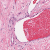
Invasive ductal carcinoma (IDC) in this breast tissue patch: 0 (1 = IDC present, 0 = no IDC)